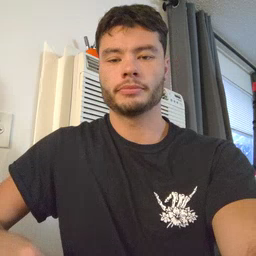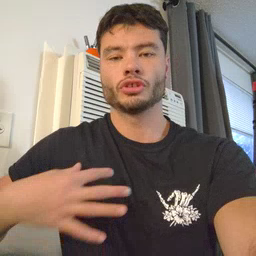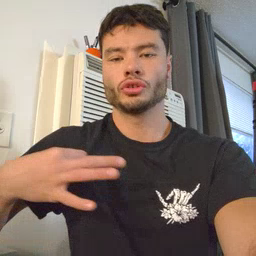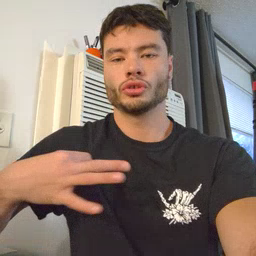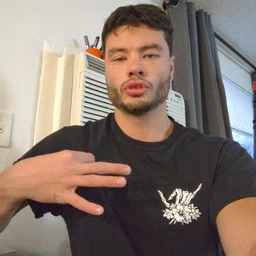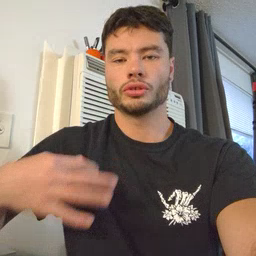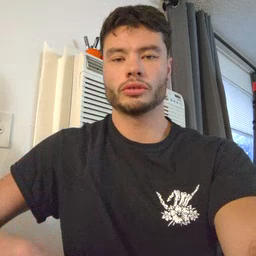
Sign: shirt